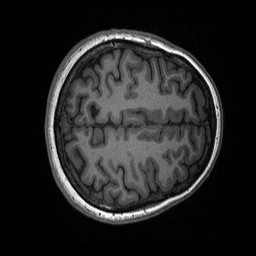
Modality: T1w
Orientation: axial
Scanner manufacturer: siemens
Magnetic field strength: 3 T
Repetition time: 2.3 s
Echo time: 0.00226 s